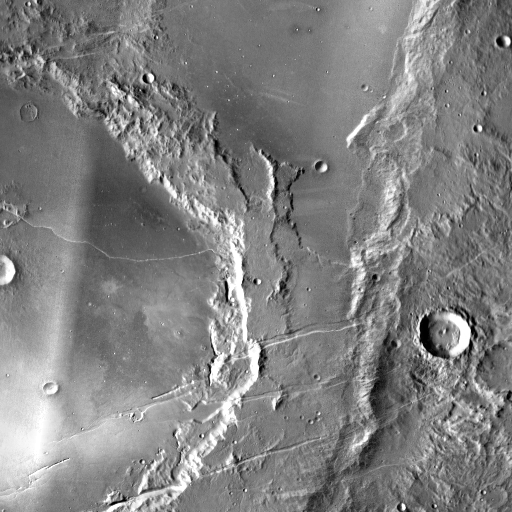
Crater classes present: Background, Other, Buried, Secondary